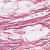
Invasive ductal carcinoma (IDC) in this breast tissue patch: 0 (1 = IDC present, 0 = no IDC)